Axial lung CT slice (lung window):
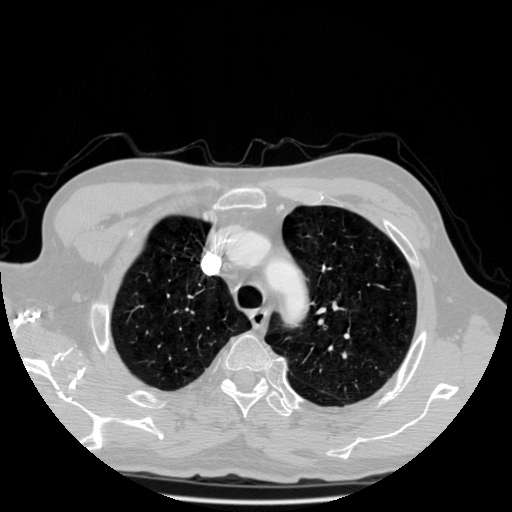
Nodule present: no